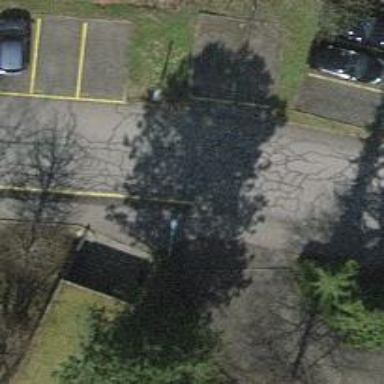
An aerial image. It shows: Path on the ground.